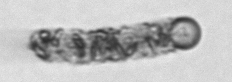
Label: fecal_pellet